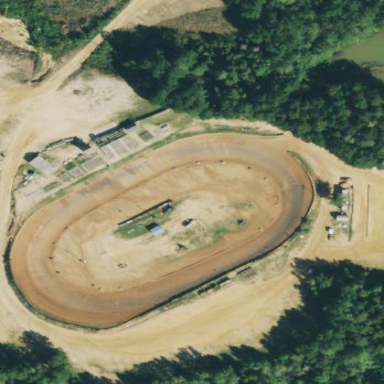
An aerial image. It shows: Dirt raceway for motor sports.